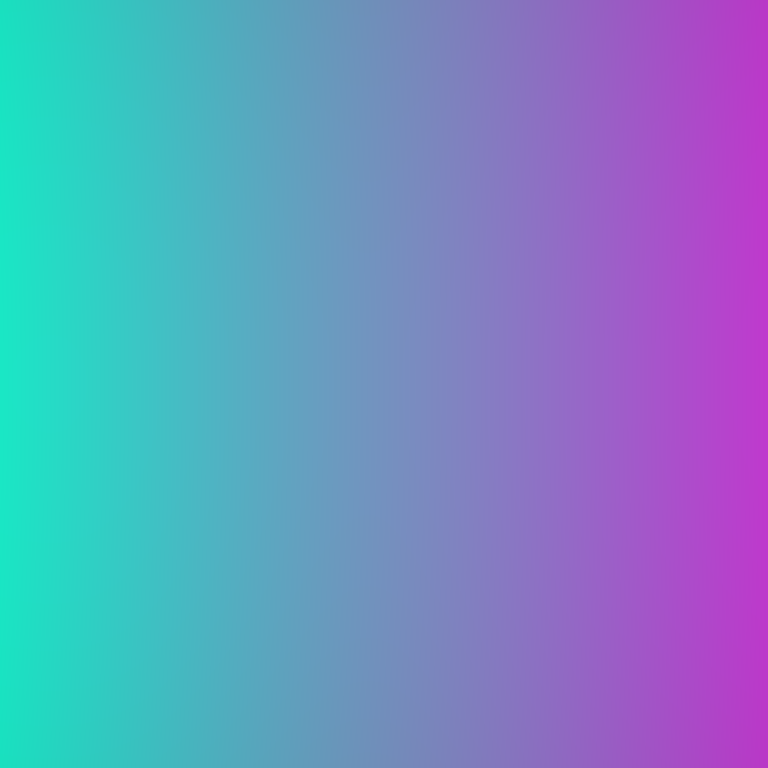
Abstract light effect, smooth gradient from teal to magenta, calm atmosphere, soft glow, no room, no furniture, no objects.